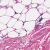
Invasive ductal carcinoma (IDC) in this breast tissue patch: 0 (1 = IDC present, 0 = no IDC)